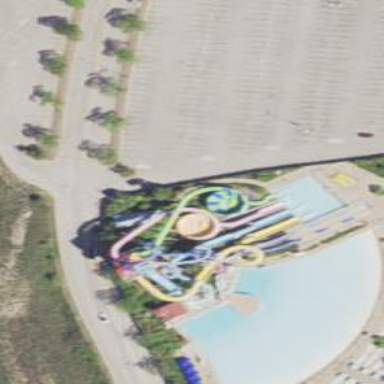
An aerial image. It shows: Water slide attraction.